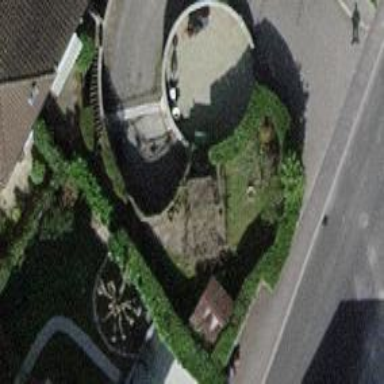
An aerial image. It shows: Driveway tunnel.